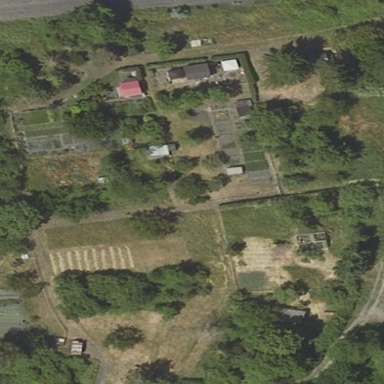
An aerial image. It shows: Allotments area.